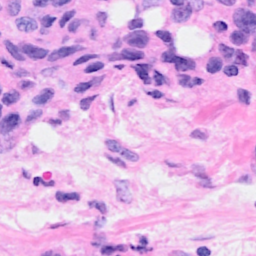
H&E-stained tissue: Breast